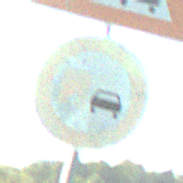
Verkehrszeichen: UeberholverbotKraftfahrzeuge
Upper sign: Stau
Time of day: MorningAfternoon
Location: Outdoor (Nature)
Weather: PartlyCloudy
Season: NotSpecified
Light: Natural